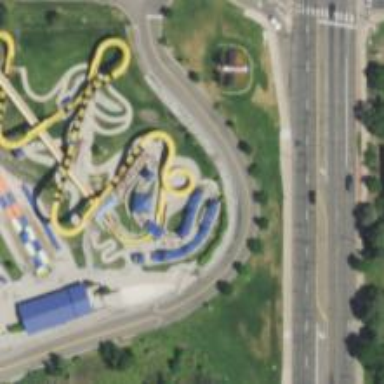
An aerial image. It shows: Water slide attraction.